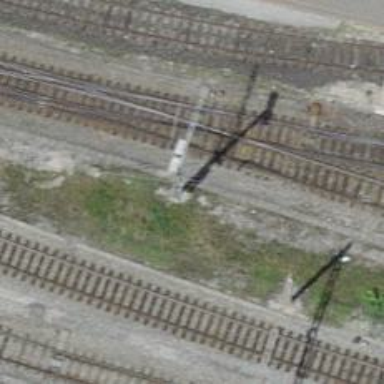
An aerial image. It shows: Single-track railway siding with electrified contact line. The voltage is 3000 and 15000.